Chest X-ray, PA view. Patient: 53 years old, sex F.
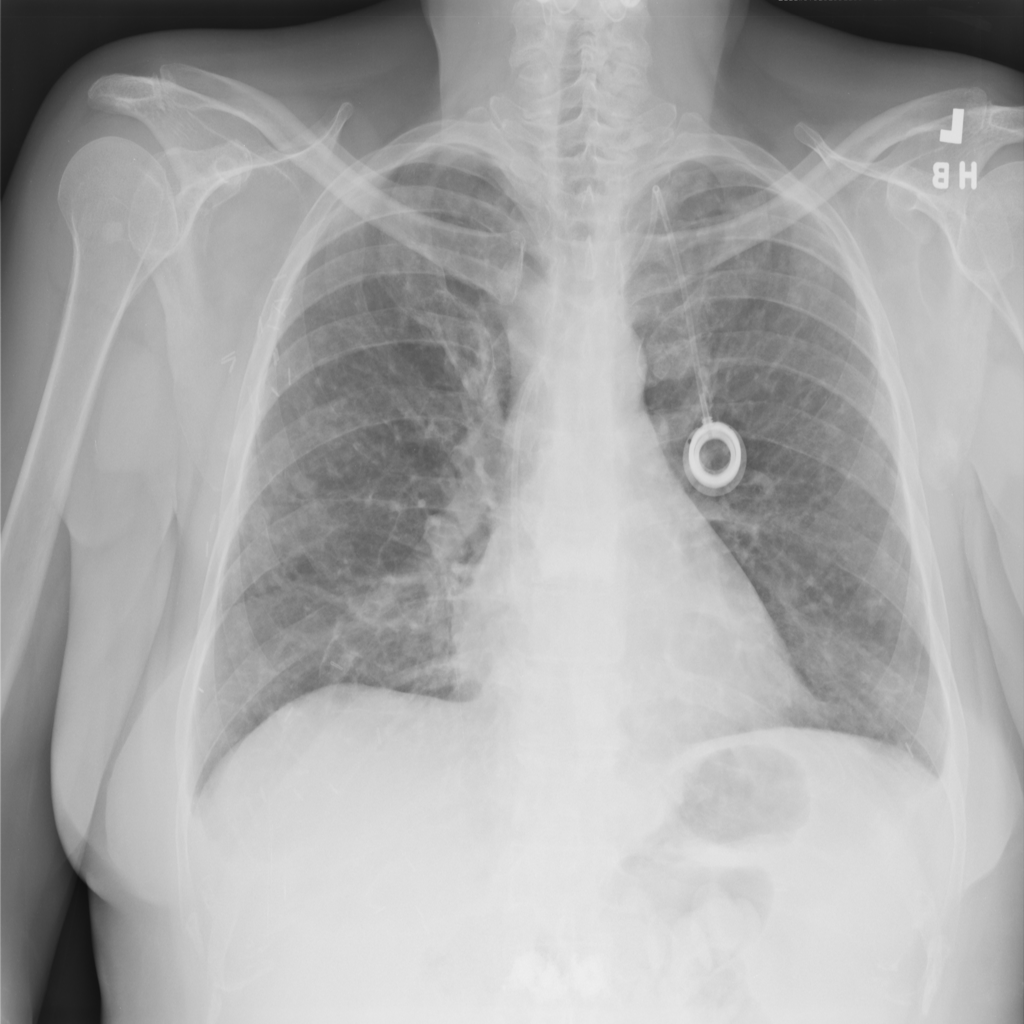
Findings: No Finding